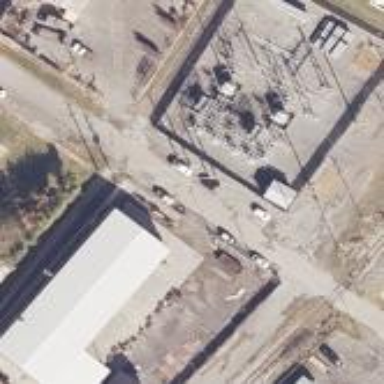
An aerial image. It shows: Distribution level power substation surrounded by fence.